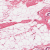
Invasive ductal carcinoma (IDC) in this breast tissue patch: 0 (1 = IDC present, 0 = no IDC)